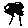
Label: tree